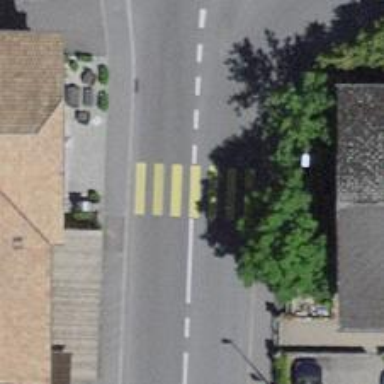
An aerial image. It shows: Uncontrolled zebra crossing with zebra markings.